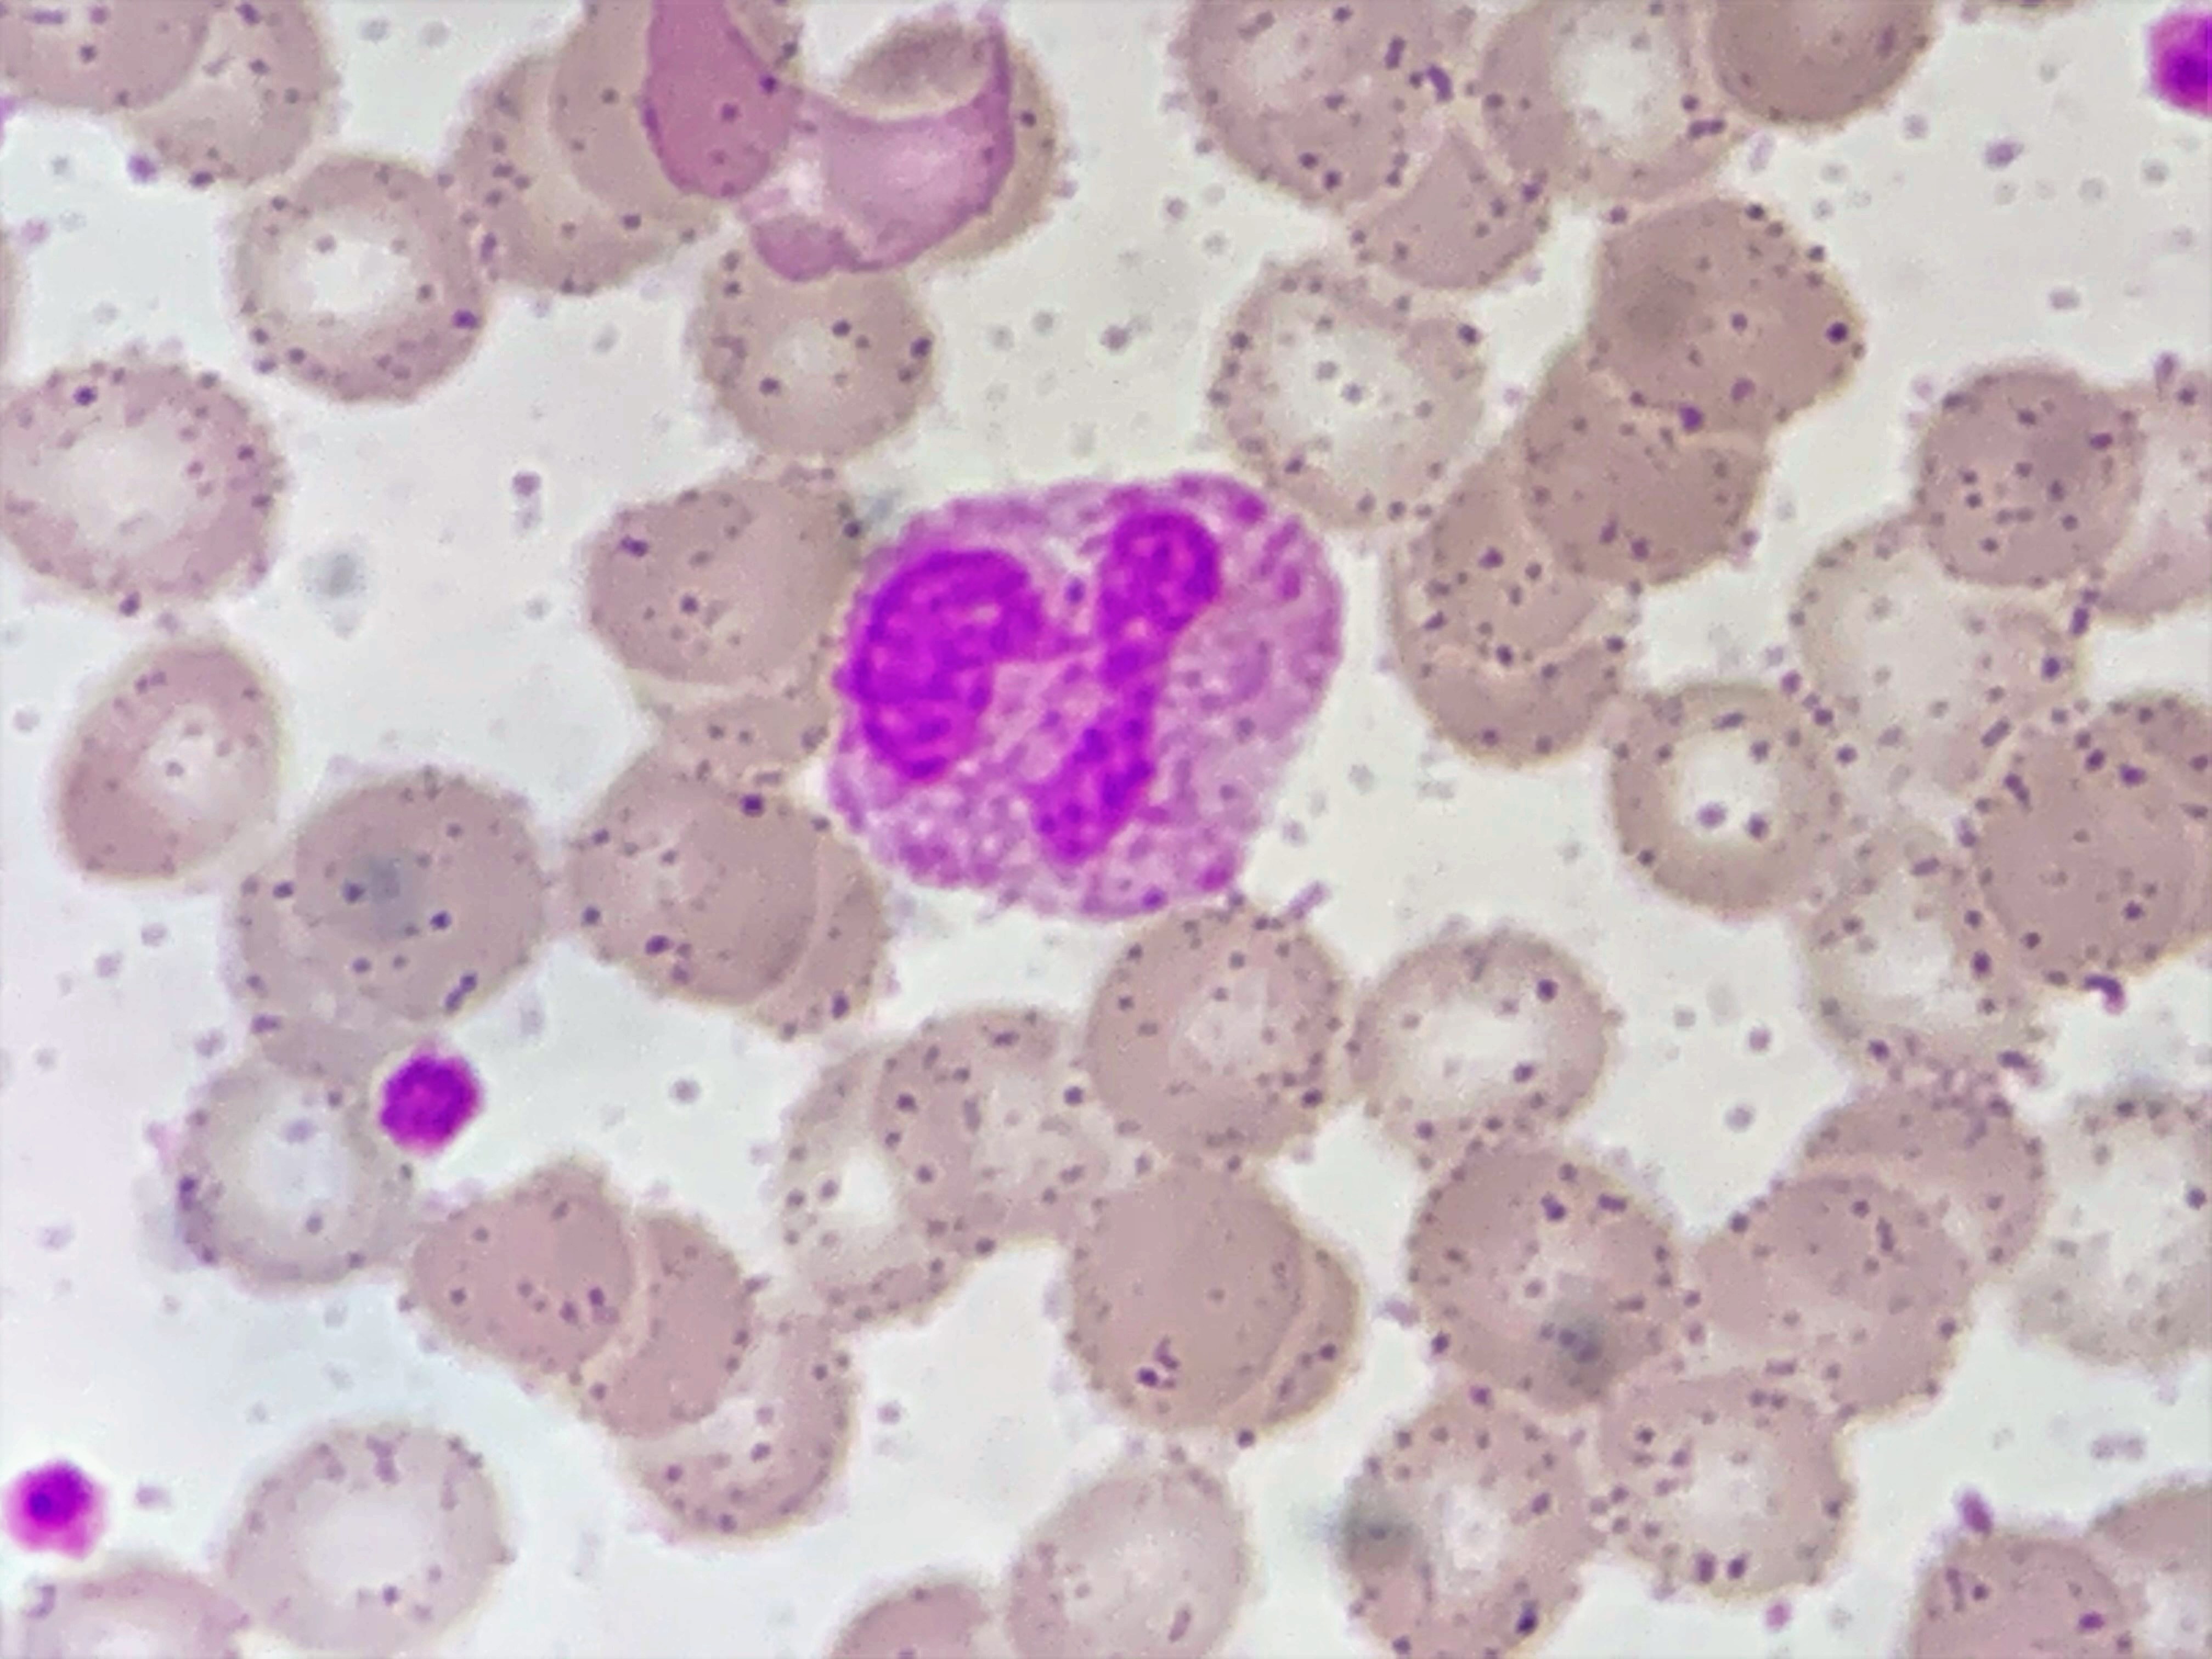
Cell type: NEUTROPHILS